Question: The below document gives the following HTML output (only HTML required)

The first columns are way to wide, and <URL> does not help here.
How can I force the first 2 columns to waste less space?
'''
---
output: html_document
---
'''{r,echo=FALSE, results="asis"}
library(pander)
mytab = data.frame(col1=1:2, col2=2001:2002, col3="This is a lengthy test that should wrap, and wrap again, and again and again and again")
pandoc.table(mytab)
'''
'''
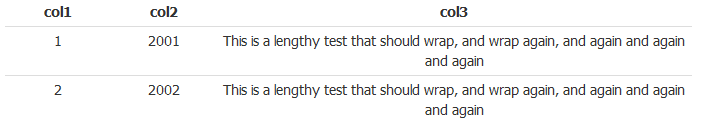
Answer: 'pandoc.table' supports <URL> numbers/percentages, Quick demo:
'''
> pandoc.table(mytab, split.cells = c(1,1,58))
----------------------------------------------------------------------
col1 col2 col3
------ ------ --------------------------------------------------------
1 2001 This is a lengthy test that should wrap, and wrap again,
and again and again and again
2 2002 This is a lengthy test that should wrap, and wrap again,
and again and again and again
----------------------------------------------------------------------
'''
This results in the following HTML after converting the above markdown to HTML with 'pandoc':
'''
<table>
<col width="9%" />
<col width="9%" />
<col width="77%" />
<thead>
<tr class="header">
<th align="center">col1</th>
<th align="center">col2</th>
<th align="center">col3</th>
</tr>
</thead>
<tbody>
<tr class="odd">
<td align="center">1</td>
<td align="center">2001</td>
<td align="center">This is a lengthy test that should wrap, and wrap again, and again and again and again</td>
</tr>
<tr class="even">
<td align="center">2</td>
<td align="center">2002</td>
<td align="center">This is a lengthy test that should wrap, and wrap again, and again and again and again</td>
</tr>
</tbody>
</table>
'''